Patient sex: M
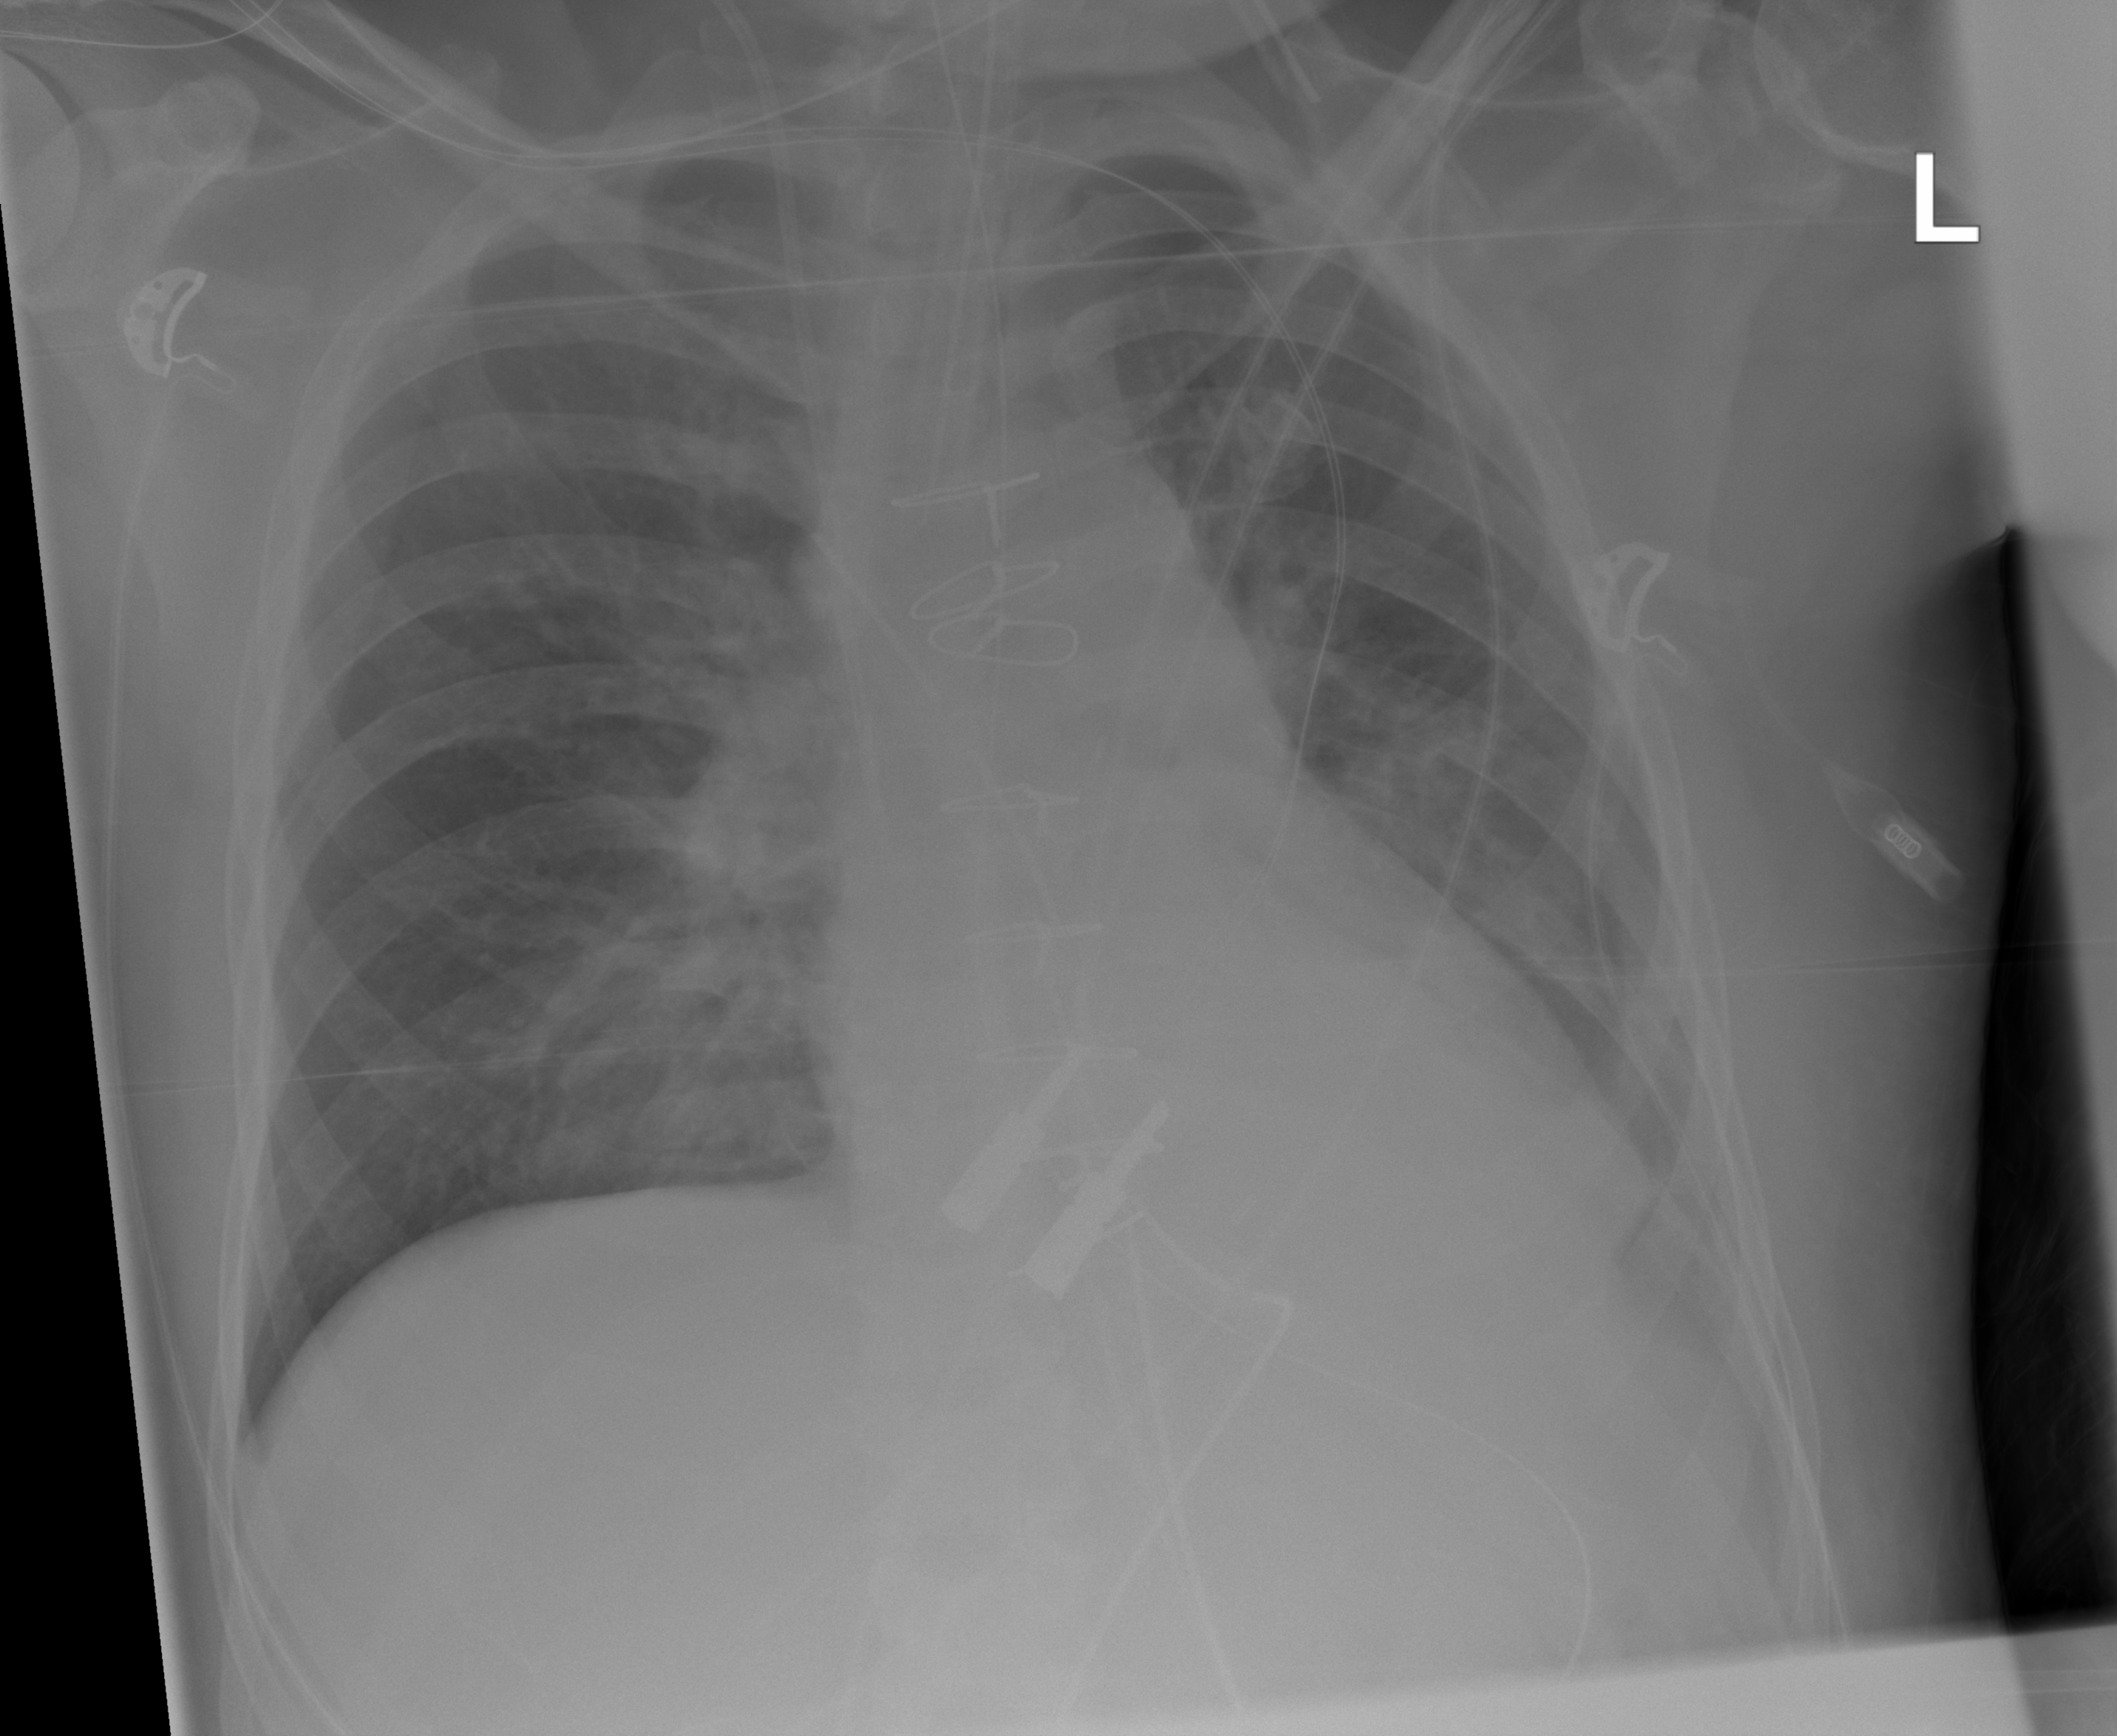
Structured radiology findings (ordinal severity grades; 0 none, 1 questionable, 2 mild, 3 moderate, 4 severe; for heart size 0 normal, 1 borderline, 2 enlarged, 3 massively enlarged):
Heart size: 0
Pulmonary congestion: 0
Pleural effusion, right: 0
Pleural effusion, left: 0
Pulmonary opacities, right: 2
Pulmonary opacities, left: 0
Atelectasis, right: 2
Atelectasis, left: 0